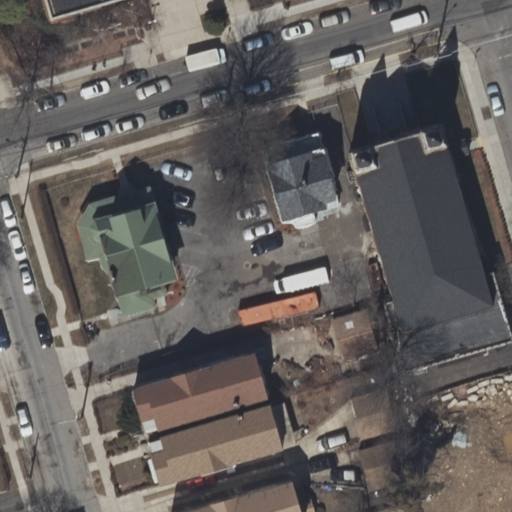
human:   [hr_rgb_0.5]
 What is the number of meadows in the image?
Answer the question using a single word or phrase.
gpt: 0

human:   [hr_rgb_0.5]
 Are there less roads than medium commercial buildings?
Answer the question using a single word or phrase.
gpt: no

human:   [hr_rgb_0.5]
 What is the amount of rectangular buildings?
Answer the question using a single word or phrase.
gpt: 1

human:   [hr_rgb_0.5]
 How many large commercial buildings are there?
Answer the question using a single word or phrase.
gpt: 1

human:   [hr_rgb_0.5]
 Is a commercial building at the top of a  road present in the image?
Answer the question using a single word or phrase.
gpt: yes

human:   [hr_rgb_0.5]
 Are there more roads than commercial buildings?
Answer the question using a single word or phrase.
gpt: yes

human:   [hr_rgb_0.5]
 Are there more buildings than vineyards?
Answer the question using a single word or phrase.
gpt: yes

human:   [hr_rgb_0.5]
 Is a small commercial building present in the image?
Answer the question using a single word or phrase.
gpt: no

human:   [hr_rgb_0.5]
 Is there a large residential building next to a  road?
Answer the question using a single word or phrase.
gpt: no

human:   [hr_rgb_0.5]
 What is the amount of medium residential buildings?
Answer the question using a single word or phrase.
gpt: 0

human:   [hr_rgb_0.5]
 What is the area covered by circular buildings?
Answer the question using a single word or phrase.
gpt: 0m2

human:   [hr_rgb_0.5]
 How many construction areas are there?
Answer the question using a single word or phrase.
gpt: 0

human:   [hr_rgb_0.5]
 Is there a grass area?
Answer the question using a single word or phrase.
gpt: no

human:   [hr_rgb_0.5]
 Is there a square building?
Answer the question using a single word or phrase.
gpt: no

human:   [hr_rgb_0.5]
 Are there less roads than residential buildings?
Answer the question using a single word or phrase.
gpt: no

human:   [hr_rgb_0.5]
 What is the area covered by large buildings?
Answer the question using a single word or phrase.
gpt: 3205m2

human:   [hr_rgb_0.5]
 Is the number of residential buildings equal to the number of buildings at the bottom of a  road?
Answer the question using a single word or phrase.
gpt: yes

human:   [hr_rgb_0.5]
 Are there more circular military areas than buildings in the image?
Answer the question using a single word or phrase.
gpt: no

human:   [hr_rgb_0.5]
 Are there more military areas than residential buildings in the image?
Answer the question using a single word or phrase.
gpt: no

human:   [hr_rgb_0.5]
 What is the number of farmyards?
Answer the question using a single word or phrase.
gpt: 0

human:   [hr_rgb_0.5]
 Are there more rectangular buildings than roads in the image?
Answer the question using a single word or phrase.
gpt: no

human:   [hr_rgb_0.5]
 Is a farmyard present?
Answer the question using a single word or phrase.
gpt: no

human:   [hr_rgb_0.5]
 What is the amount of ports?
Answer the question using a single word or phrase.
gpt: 0

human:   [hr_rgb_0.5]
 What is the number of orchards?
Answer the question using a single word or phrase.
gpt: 0

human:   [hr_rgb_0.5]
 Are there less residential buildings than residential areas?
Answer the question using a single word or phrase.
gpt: no

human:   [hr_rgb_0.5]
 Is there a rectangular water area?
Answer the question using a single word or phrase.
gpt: no

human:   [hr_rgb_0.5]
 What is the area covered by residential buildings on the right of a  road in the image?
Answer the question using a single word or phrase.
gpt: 0m2

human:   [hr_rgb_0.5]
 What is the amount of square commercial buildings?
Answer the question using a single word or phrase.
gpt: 0

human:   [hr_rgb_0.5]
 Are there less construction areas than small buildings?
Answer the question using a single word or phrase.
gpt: no

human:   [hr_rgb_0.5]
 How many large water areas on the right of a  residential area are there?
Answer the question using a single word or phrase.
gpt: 0

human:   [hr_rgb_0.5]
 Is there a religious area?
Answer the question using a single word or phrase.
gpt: no

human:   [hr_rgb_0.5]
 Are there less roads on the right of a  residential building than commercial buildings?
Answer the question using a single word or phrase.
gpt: yes

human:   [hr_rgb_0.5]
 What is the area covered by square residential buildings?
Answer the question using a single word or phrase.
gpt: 0m2

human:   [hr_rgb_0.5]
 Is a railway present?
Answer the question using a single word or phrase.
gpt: no

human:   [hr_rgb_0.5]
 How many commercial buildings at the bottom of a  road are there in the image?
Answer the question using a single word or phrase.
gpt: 0

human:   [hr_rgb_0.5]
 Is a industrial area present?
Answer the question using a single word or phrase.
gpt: no